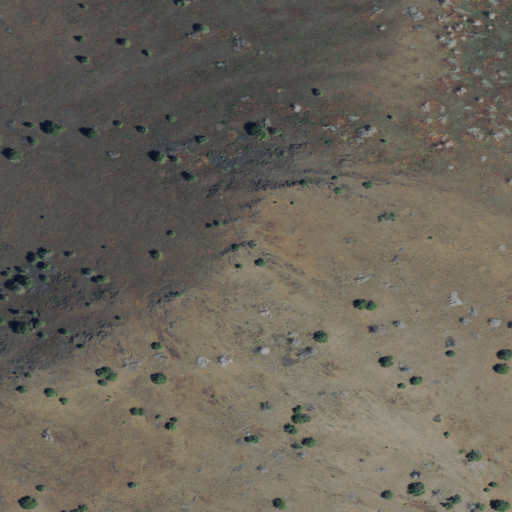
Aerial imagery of mountain in Oregon named Kotzman Butte containing grassland and evergreen forest